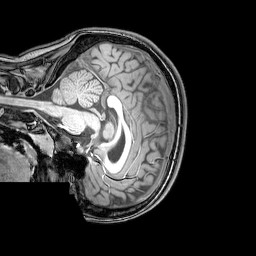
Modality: T1w
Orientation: sagittal
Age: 22
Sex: female
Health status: healthy
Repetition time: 0.081 s
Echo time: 0.037 s